Question: There's the problem. I need to display the fields of PJ1 to PJ8 but just the same row. Each row is a different account. So, how could I take the content of the fields and display them like this:
- - -
and NOT like this:
- - -
Here's the structure of the table.

Thank you very much.
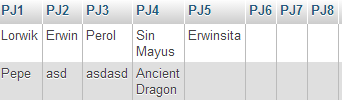
Answer: You need to iterate through each field in the row/record, rather than just iterating through each row in the result.
So you have something along the lines of:
'''
while ($row = mysql_fetch_row($query_result)) {
echo $row[0];
}
'''
But what you really want is:
'''
while ($row = mysql_fetch_row($query_result)) {
foreach ($row as $field) {
echo $field;
}
}
'''